Field crop: tomato
Growth stage: 1
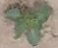
Species: solanum